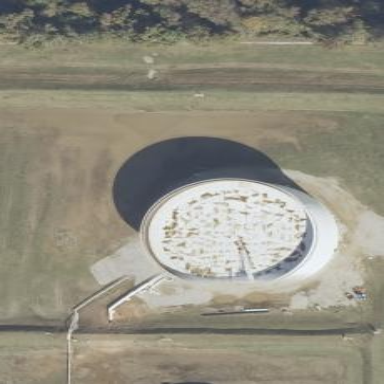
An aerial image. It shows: Storage tank building with surge tank pipeline.